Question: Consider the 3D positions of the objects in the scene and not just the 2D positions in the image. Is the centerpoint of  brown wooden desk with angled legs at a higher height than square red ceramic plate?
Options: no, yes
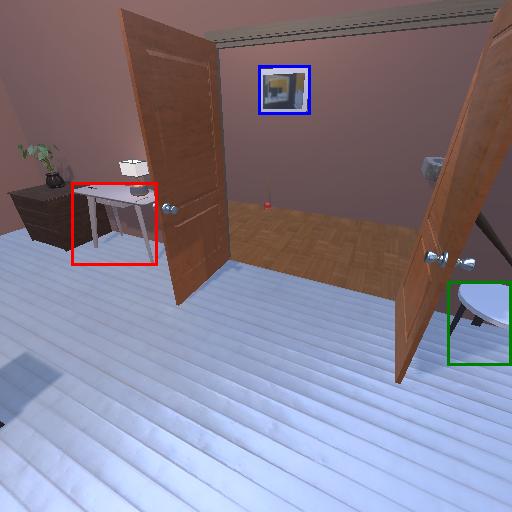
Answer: no